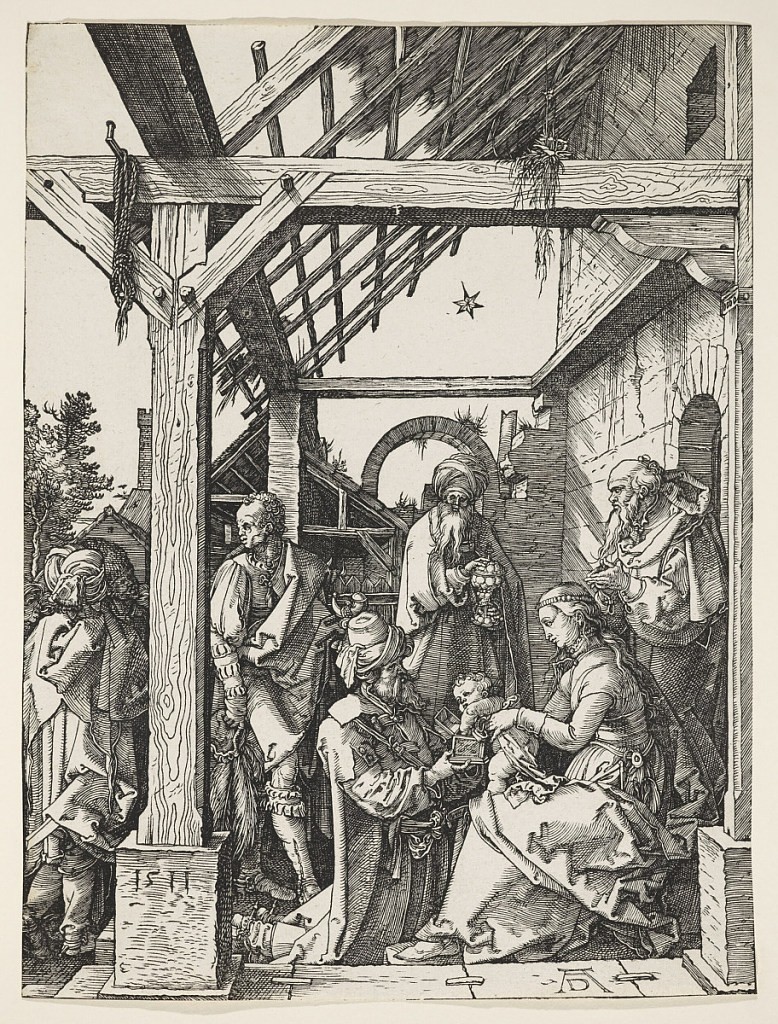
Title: Adoration of the Magi
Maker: Albrecht Dürer, German, 1471–1528
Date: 1511
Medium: Woodcut on paper
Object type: Print
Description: The Virgin is seated at right, facing left in profile. She holds the Child, standing on her lap. The three Magi appear before them, bearing gifts.